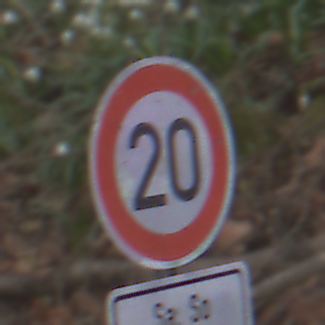
Verkehrszeichen: Geschwindigkeit20
Zusatzzeichen unten: ZeitangabenMitBeschraenkungAufWochentage9
Umgebung: Outdoor, Nature
Tageszeit: MorningAfternoon
Wetter: PartlyCloudy
Licht: Natural
Jahreszeit: NotSpecified
Kontrast: LowContrast